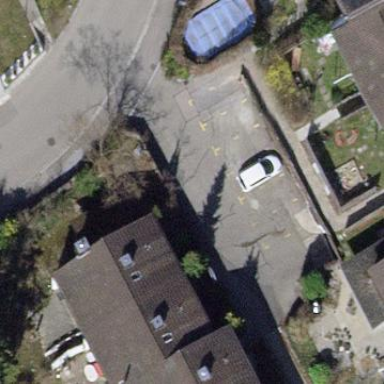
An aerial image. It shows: Parking area with surface.